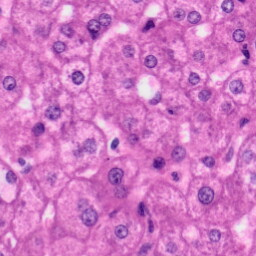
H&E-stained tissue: Liver